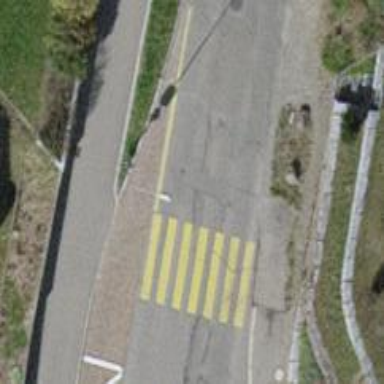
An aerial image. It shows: Uncontrolled zebra crossing on the road.